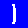
Digit: 1